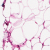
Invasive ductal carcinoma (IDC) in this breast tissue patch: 0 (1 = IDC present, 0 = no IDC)